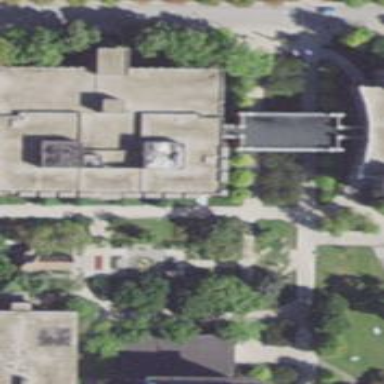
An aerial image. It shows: Library located within university building.